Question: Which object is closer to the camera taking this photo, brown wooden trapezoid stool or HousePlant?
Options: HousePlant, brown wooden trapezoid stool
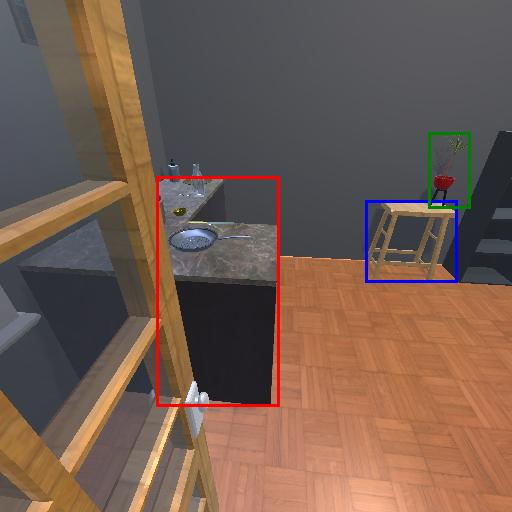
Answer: HousePlant